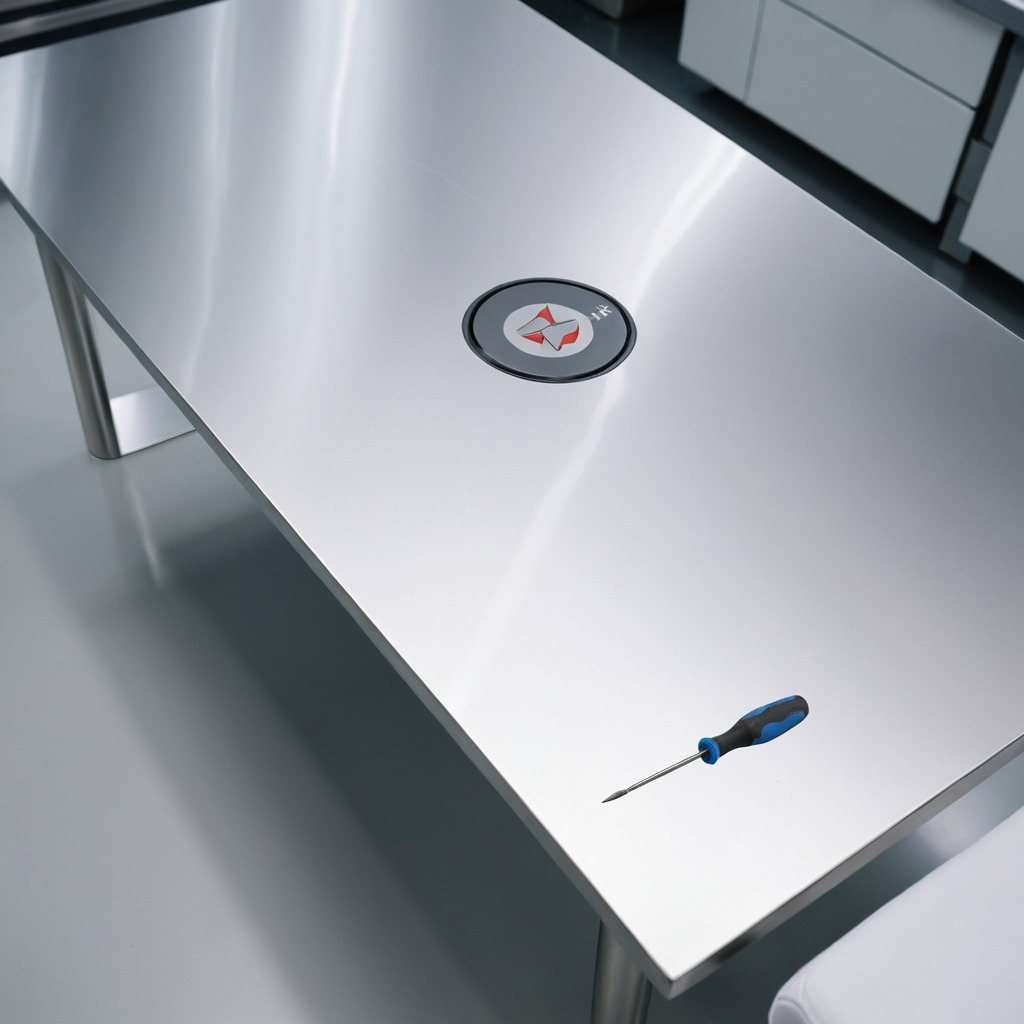
A screwdriver lies on the stainless steel table in a high-end prototyping lab.